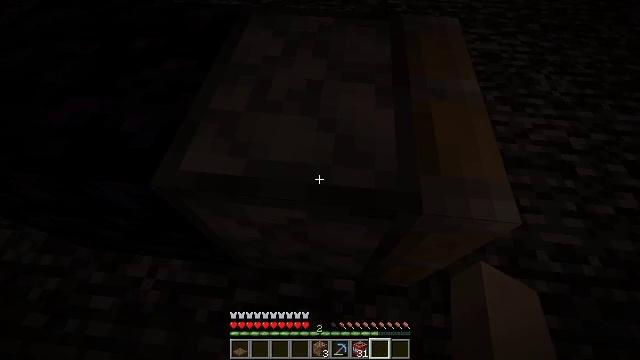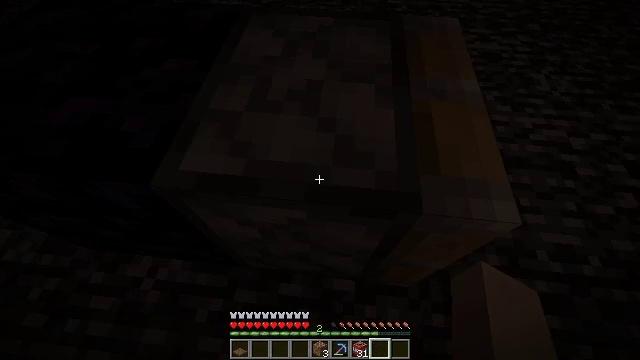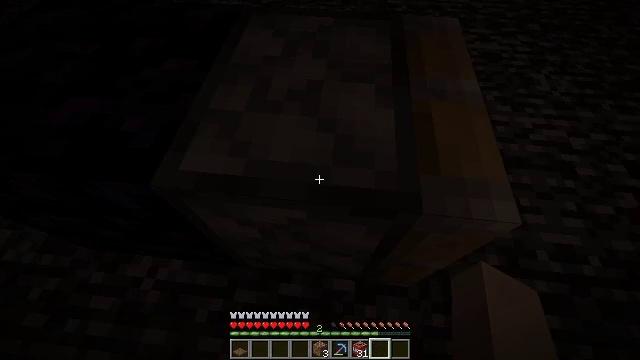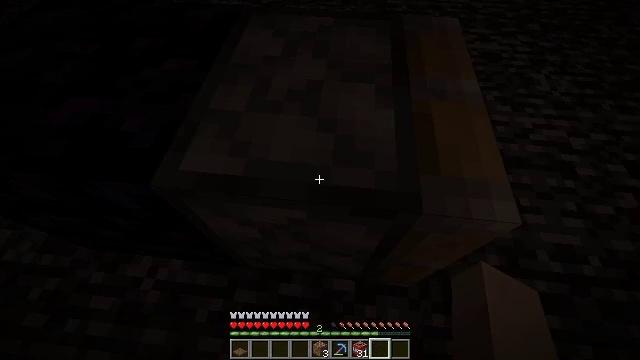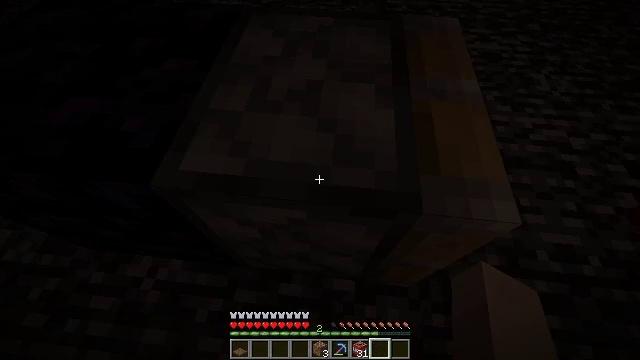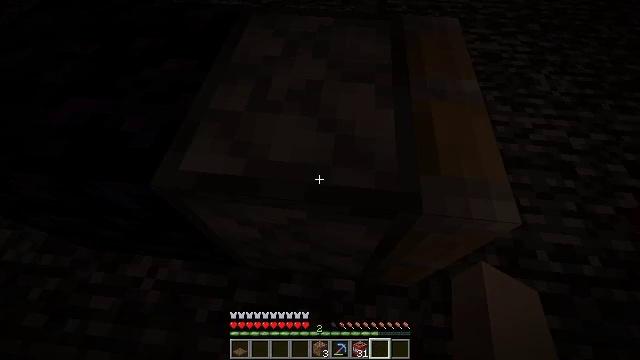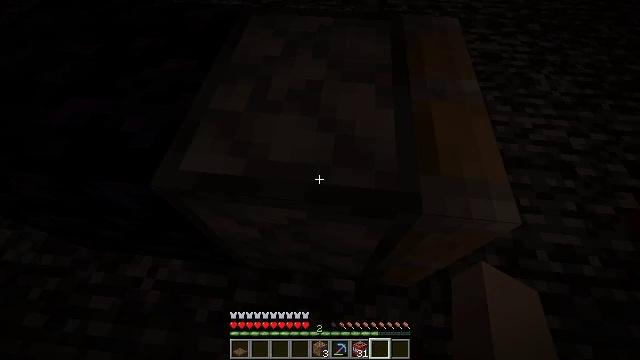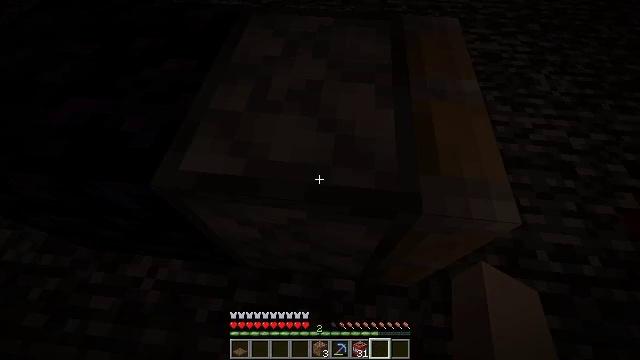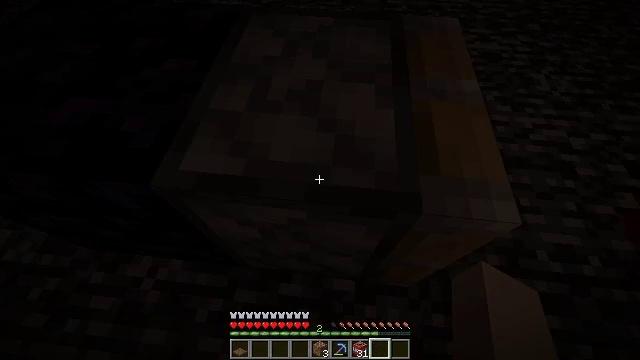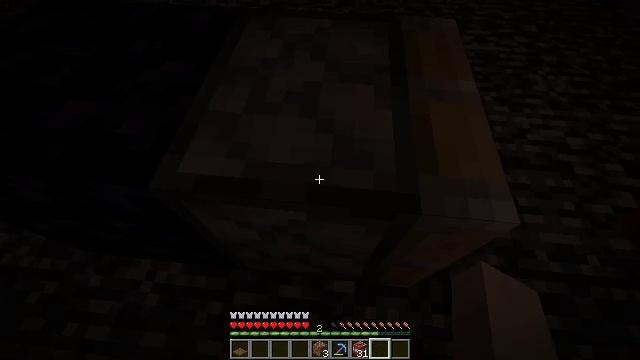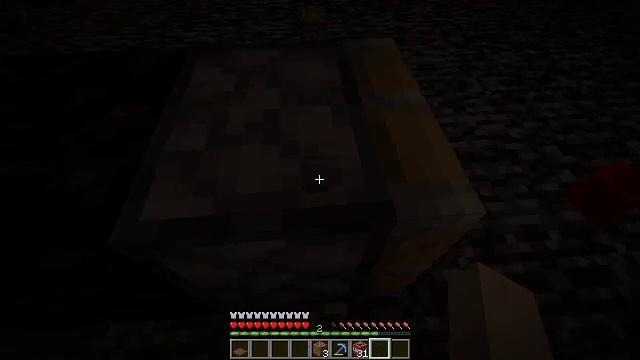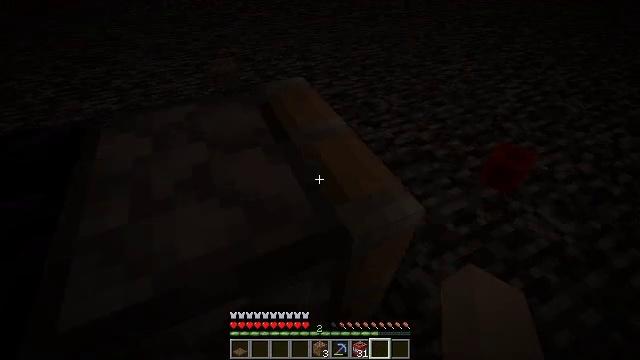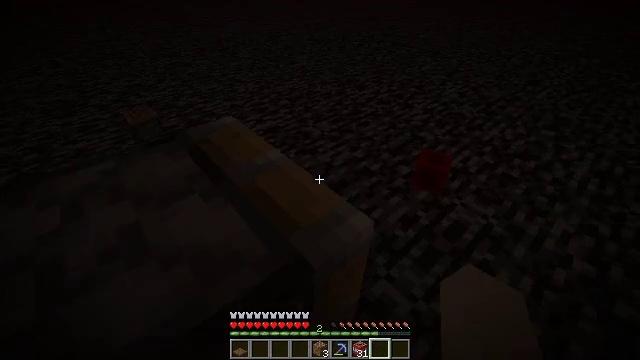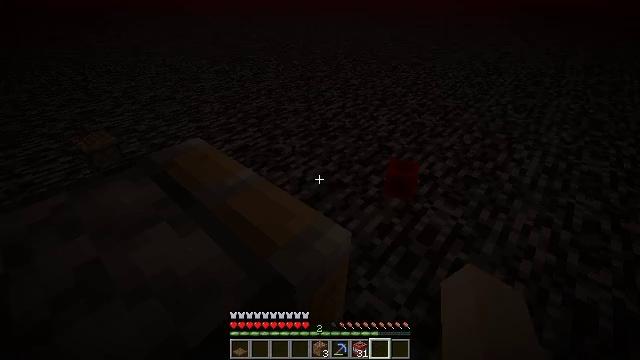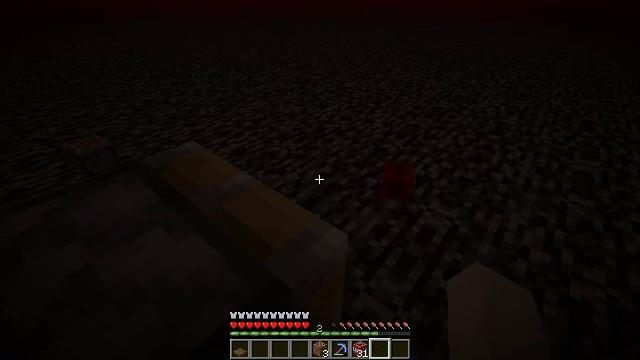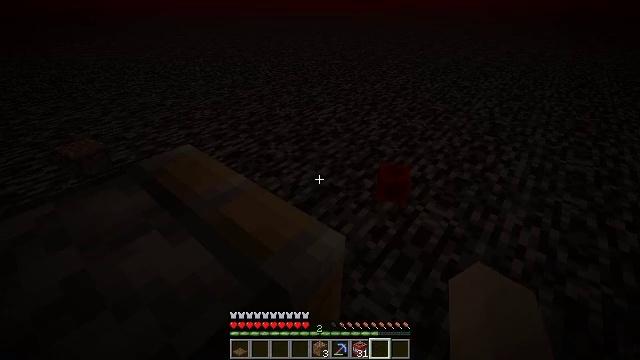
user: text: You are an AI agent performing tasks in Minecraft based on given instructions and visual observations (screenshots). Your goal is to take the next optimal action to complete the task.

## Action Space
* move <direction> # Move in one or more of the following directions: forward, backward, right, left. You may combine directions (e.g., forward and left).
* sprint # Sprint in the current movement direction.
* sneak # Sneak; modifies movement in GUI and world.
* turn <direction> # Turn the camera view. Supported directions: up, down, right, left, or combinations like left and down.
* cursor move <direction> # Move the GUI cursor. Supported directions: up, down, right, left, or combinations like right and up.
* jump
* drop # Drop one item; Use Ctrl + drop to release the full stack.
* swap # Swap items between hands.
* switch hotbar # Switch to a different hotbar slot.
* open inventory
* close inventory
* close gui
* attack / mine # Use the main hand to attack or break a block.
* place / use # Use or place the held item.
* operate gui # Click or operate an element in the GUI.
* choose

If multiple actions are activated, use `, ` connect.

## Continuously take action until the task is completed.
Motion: motion action
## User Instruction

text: Mine the piston from the build.
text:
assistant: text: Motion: no_op
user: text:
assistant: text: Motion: no_op
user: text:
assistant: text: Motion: no_op
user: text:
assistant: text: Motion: no_op
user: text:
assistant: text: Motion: no_op
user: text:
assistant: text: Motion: no_op
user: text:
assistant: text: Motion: no_op
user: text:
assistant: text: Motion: no_op
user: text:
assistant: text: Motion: no_op
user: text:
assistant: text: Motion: turn right and up
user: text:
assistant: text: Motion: turn right and up
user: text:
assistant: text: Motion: turn right and up
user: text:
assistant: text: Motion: turn right and up
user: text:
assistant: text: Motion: turn right
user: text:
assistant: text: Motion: no_op
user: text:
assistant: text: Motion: no_op
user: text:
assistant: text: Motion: no_op
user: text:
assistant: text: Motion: no_op
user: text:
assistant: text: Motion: no_op
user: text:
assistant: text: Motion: no_op
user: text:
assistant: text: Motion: no_op
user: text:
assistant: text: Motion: no_op
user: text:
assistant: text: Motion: no_op
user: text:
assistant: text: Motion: no_op
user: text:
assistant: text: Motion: no_op
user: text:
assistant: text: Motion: no_op
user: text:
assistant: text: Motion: turn right and up
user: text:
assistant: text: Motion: turn right and up
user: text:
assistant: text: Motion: turn right and up
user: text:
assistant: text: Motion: turn right and up